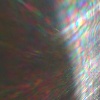
Label: sunburn